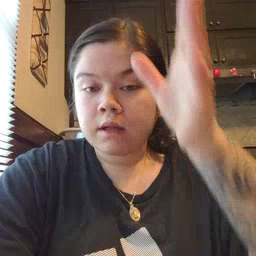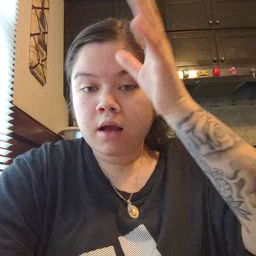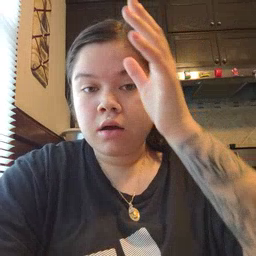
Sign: dad